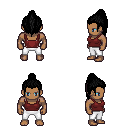
a pixel art fantasy rpg character, male body template, human, dark skin, maroon pirate shirt, white pants, black long topknot hairstyle, four views (front, back, left, right), 2x2 character sprite sheet, small pixel art, hard edges, no anti-aliasing